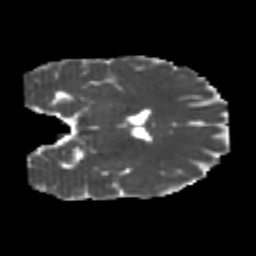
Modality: MD
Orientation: coronal
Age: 20
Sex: male
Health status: healthy
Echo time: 0.074 s